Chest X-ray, PA view. Patient: 47 years old, sex F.
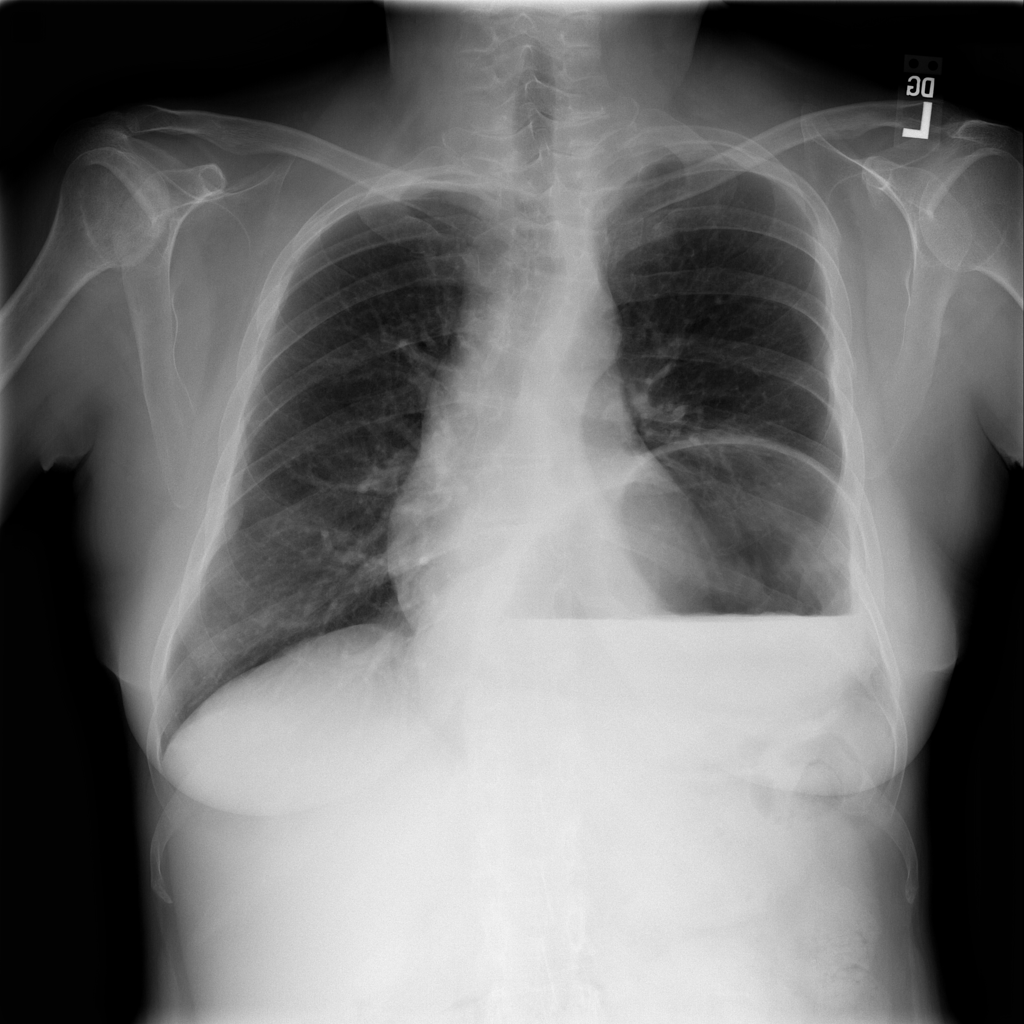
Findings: No Finding